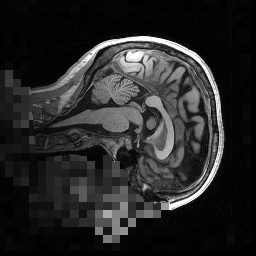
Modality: T1w
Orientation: sagittal
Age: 53
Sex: female
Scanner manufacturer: siemens
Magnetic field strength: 3 T
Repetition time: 2.53 s